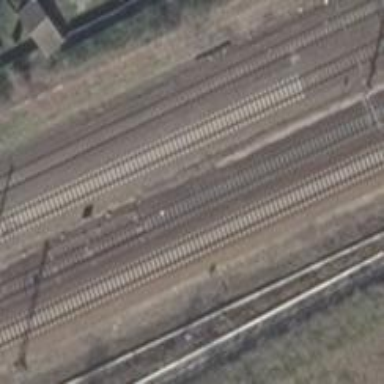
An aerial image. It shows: Railway switch with the turnout on the right side.